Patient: sex F, age 28
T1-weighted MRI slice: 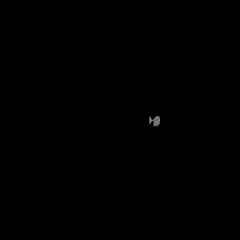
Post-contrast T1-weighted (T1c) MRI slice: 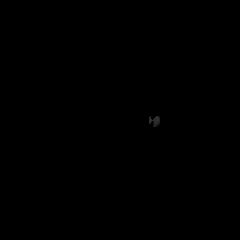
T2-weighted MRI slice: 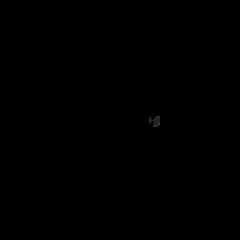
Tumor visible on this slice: no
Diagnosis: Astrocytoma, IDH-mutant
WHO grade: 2